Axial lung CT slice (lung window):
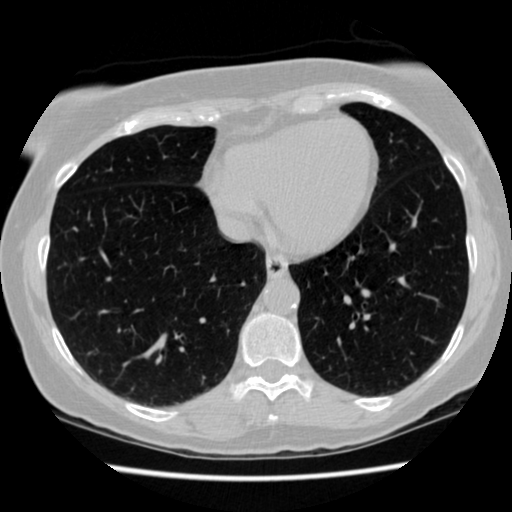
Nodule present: no